Question: I'm looking for a GUI guideline, especially for Windows Phone 7. Does anybody know the name of it (it isn't AERO i think?). thank you!

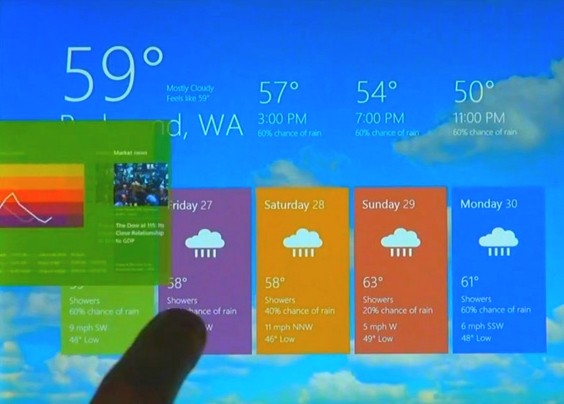
Answer: The Latest User Experience Design Guidelines for Windows Phone can be found here:
<URL>